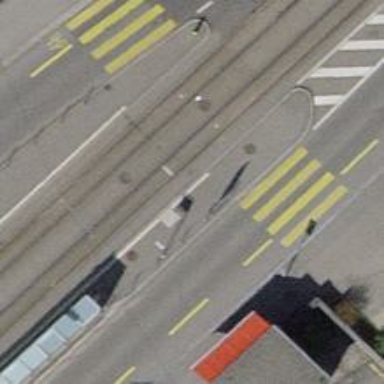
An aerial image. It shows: Tram stop with public transport stop position for trams.